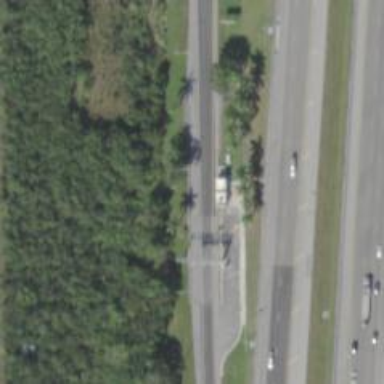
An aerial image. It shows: Toll gantry on the road.